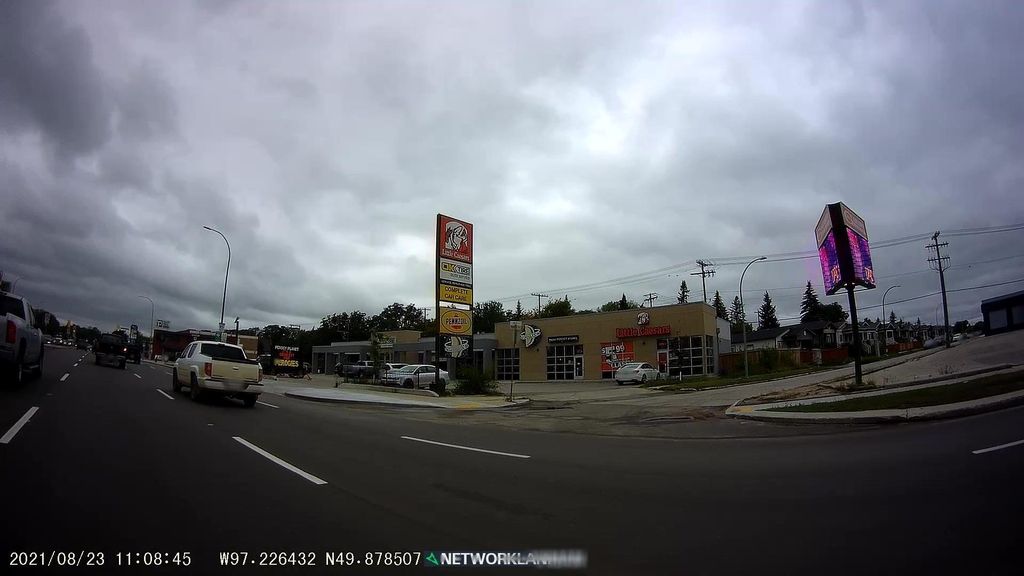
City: winnipeg